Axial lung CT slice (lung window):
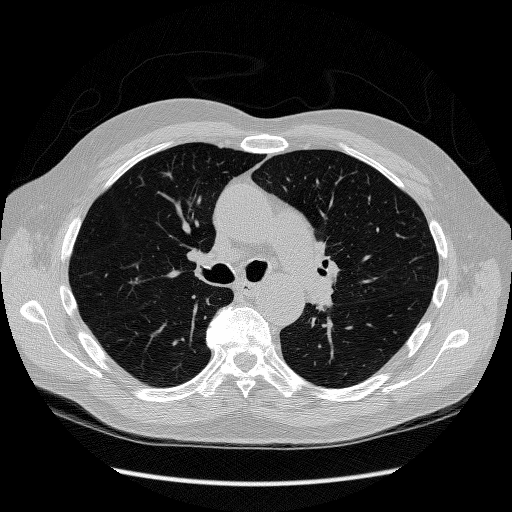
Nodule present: no